Question: I am trying to to subtract the background from a picture of an object to leave only the foreground object. I have found the RGB values of the background as 218 220 219 using imshow(). How can I use the RGB values with imsubtract()?
'''
y = [218 220 219];
z = imsubtract(img,y);
'''

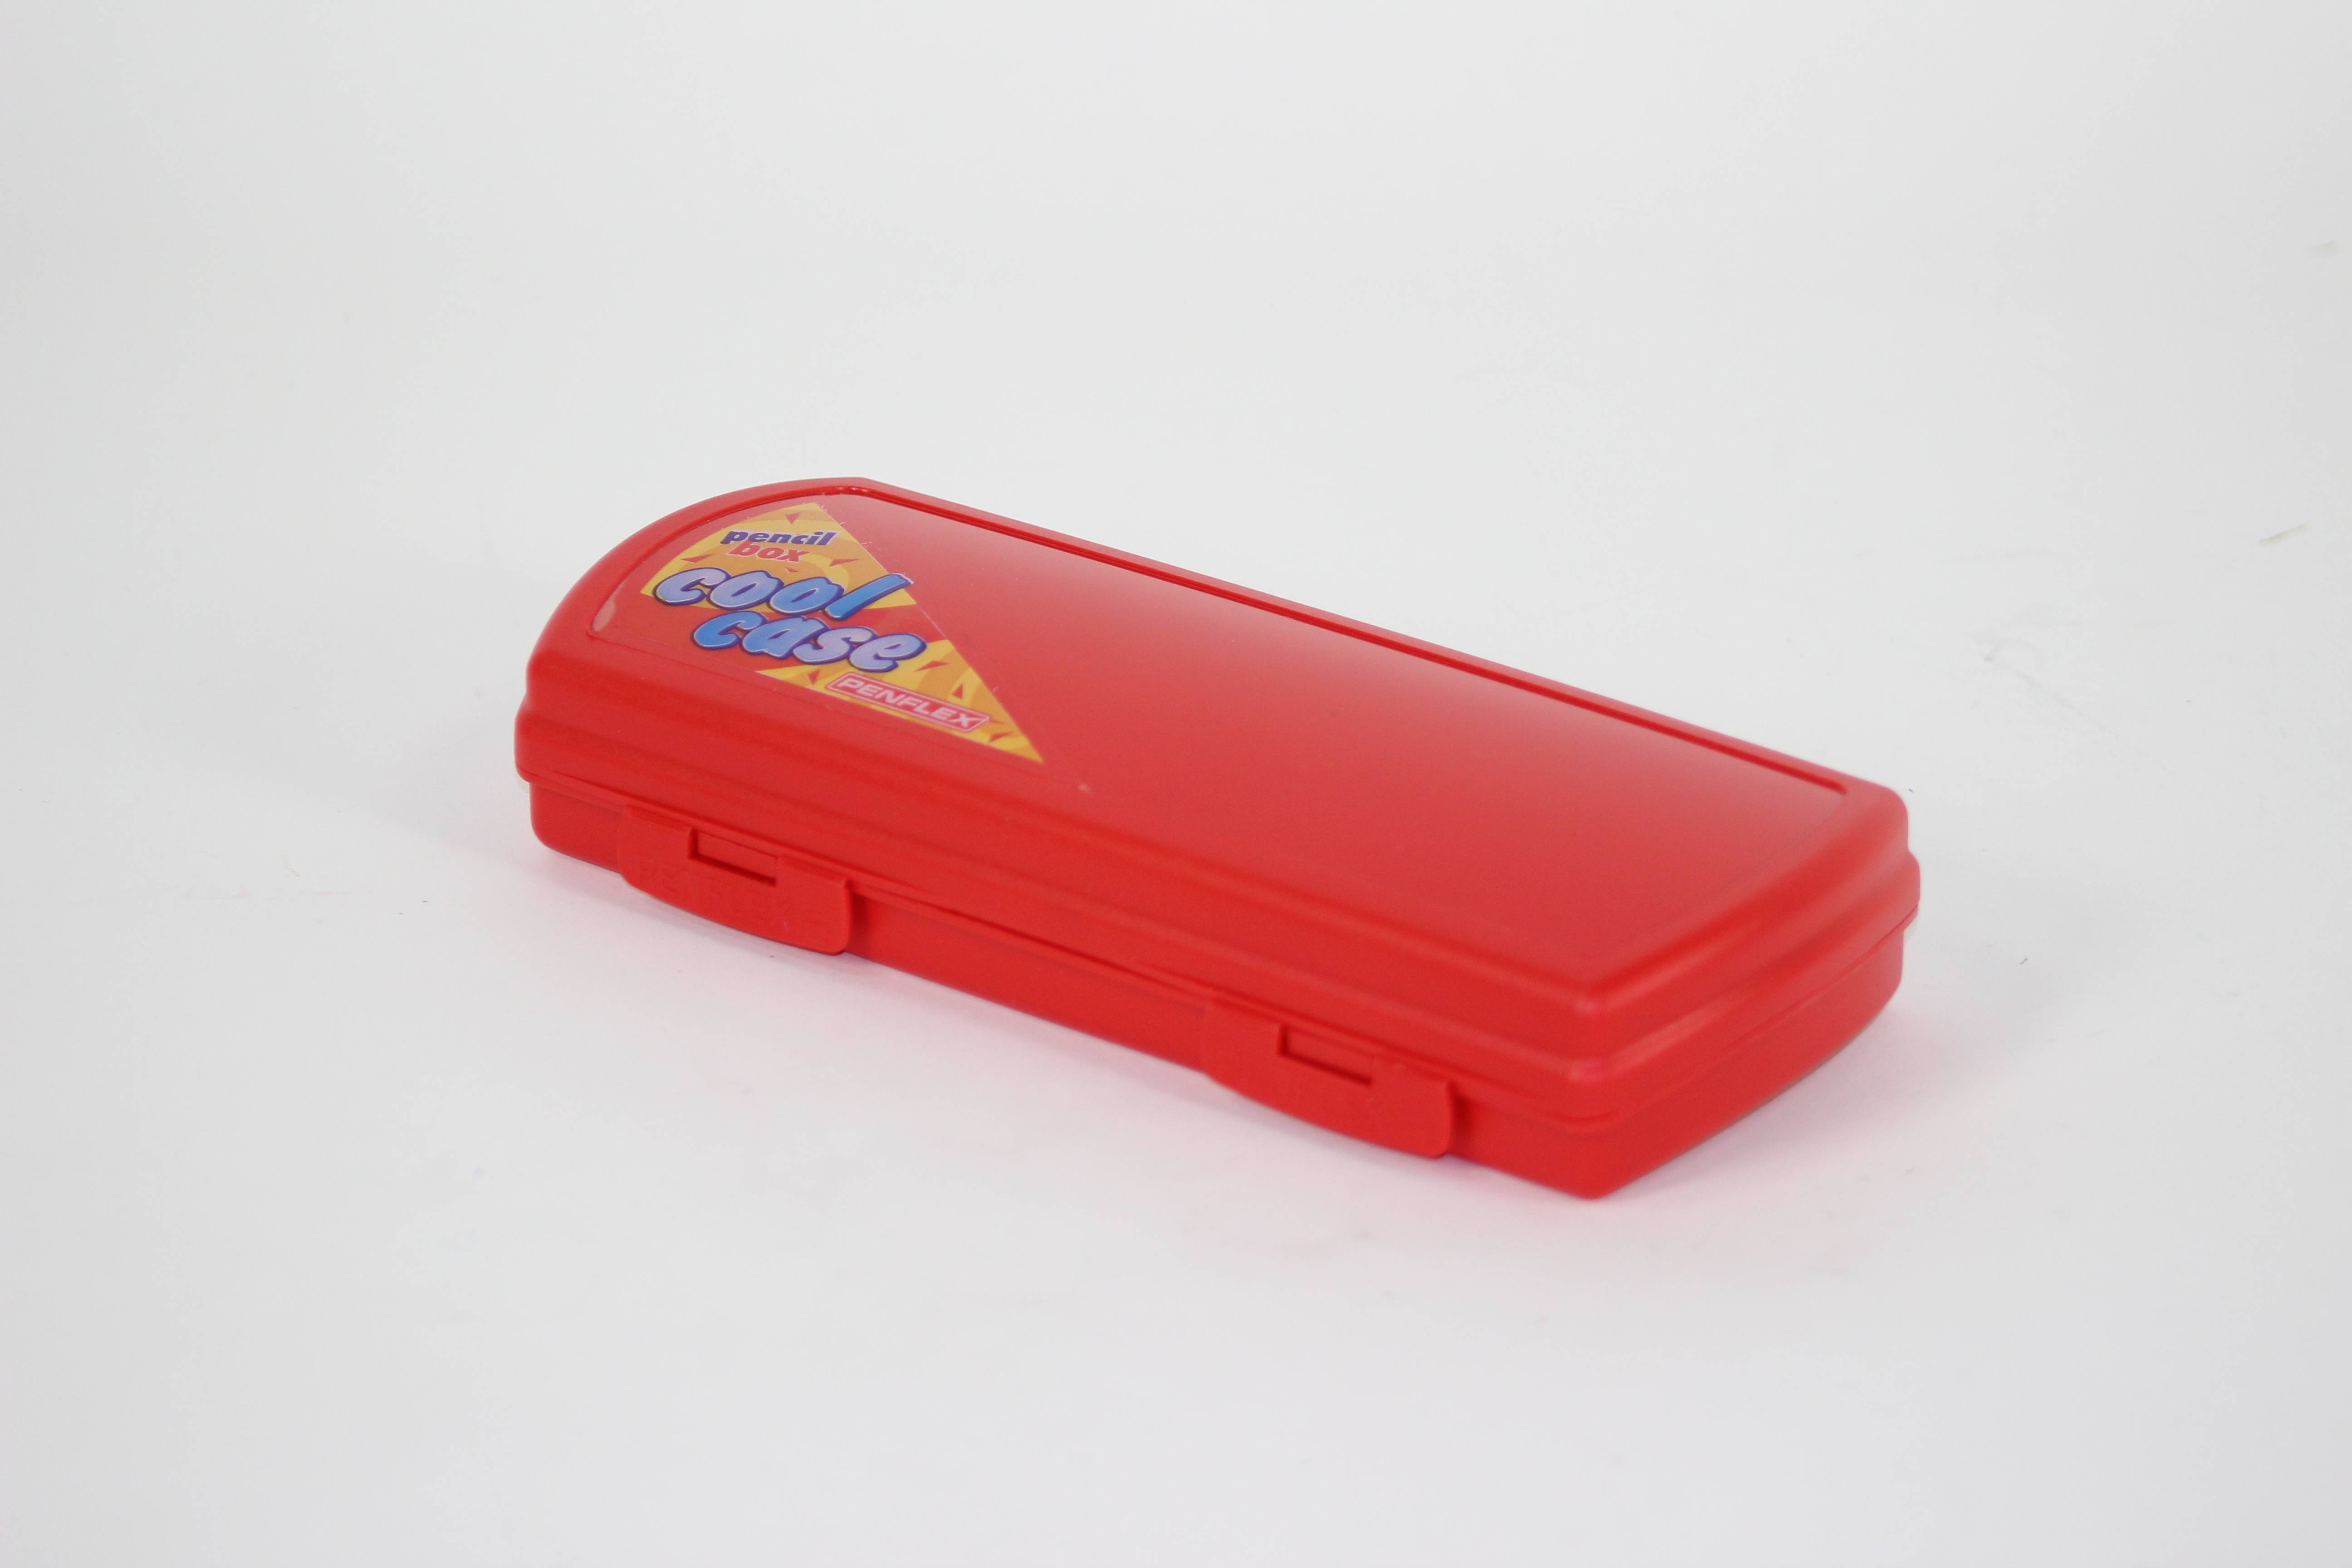
Answer: You can use <URL> to do that
'''
z = bsxfun( @minus, img, permute( [218 220 219], [1 3 2] ) );
'''
You need to pay attention to data type and range. If 'img' is of type 'uint8' pixel values will be in range 0..255 but it will be difficult to subtract values as you'll see results underflowing at 0: 'uint8(4) - uint8(10)' is '0'...
Thus, you might want to convert 'img' to 'double' using 'im2double' having pixel values in range 0..1. In that case you'll have to convert the "gray" vector '[2218 220 219]' to 0..1 range by dividing it by '255'.
So, a more complete solution would be
'''
z = bsxfun( @minus, im2double(img), permute( [218 220 219]/255, [1 3 2] ) );
'''